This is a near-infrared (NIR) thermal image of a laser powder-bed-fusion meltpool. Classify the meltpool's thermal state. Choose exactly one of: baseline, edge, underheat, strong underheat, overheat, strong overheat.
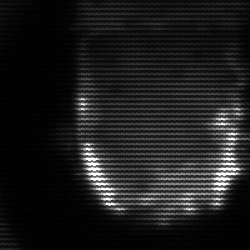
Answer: baseline